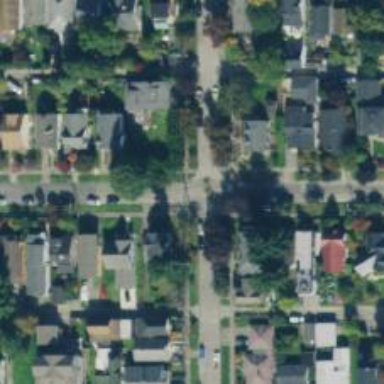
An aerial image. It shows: Residential road with separate sidewalk.